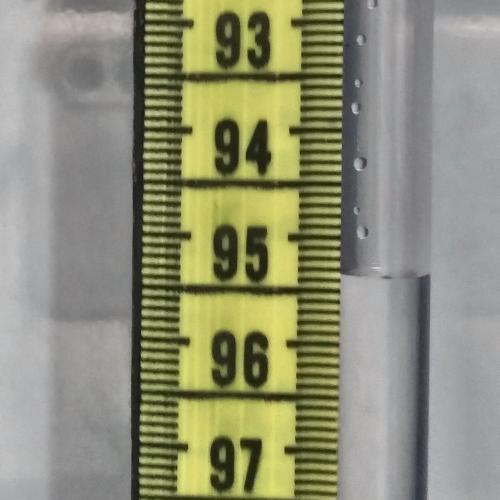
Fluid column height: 95.3 cm